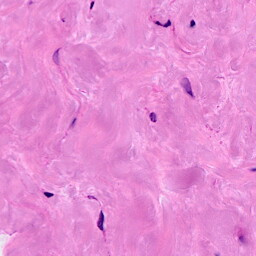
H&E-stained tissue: Breast